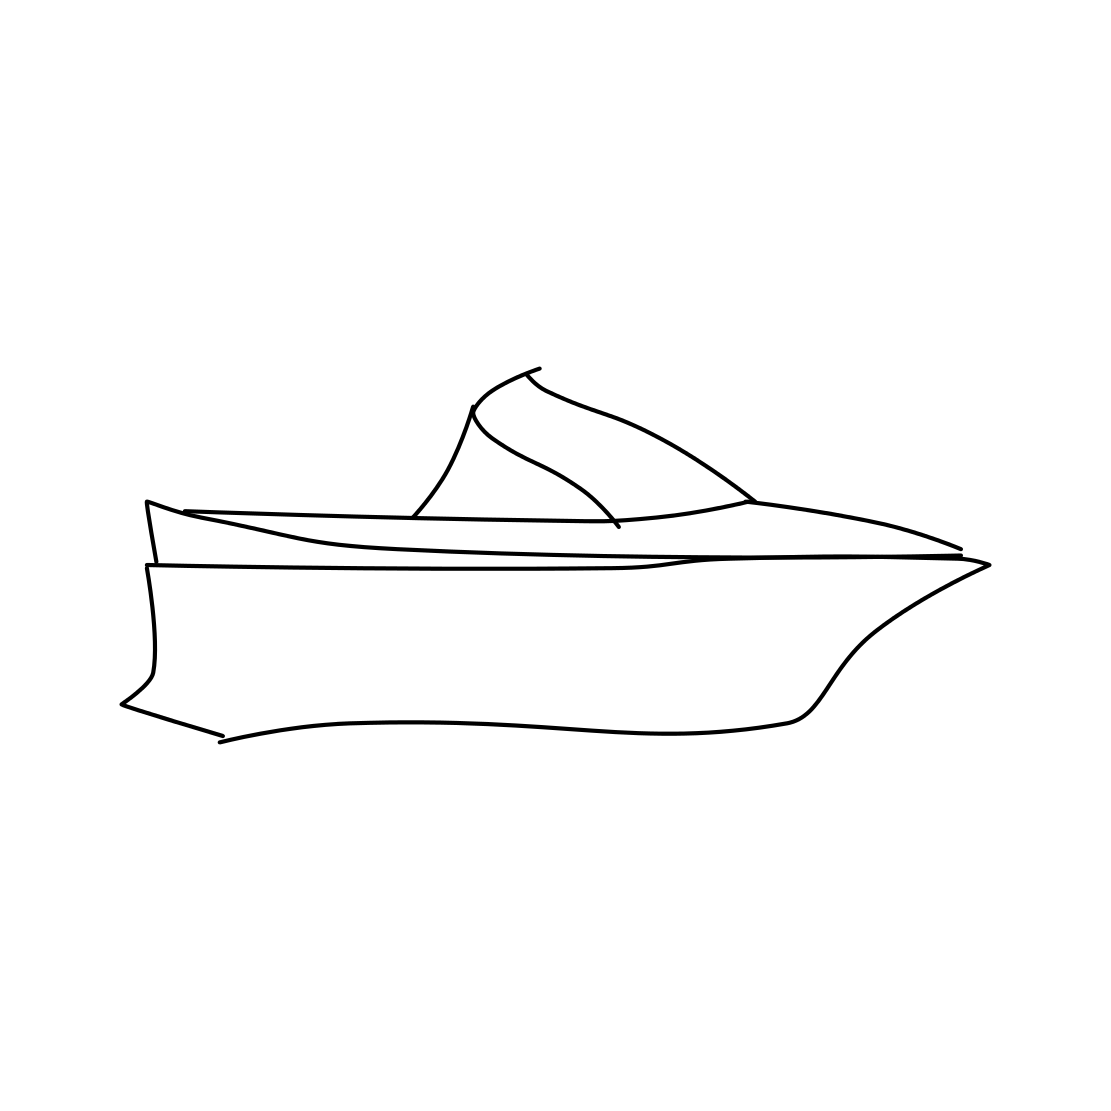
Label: speed-boat